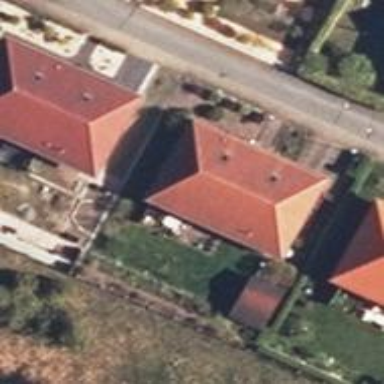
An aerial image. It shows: Red house with hipped roof.